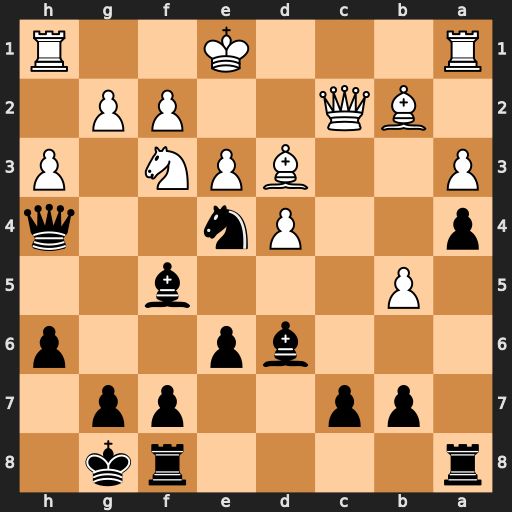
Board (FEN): r4rk1/1pp2pp1/3bp2p/1P3b2/p2Pn2q/P2BPN1P/1BQ2PP1/R3K2R
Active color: b
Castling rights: KQ
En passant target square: -
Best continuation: Qxf2+ Qxf2 Nxf2 Bxf5 Nxh1